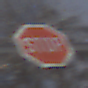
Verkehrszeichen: Stop
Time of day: MorningAfternoon
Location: Outdoor (Nature)
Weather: PartlyCloudy
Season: Winter
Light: Natural